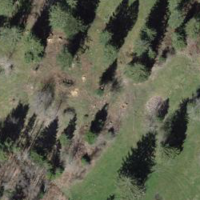
EUNIS habitat code: 44
Species observed at this site:
Geranium robertianum